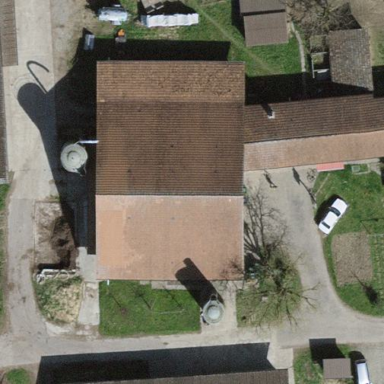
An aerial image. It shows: Farmyard area.